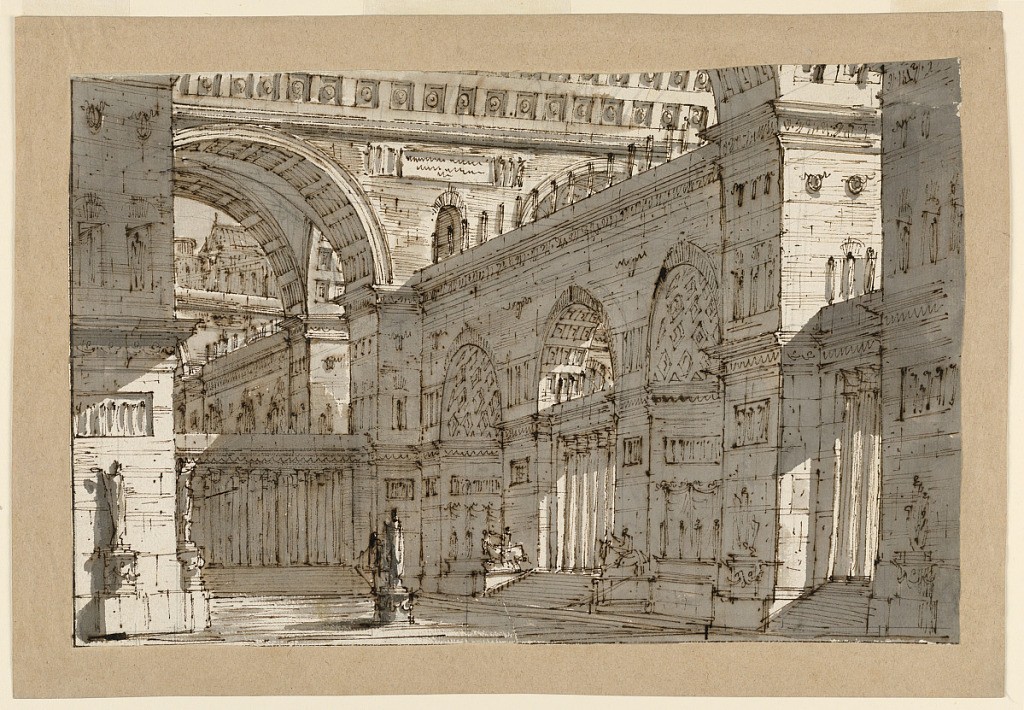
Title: Stage Design, Palace Courtyard
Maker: Angelo Toselli, ca. 1765? – 1826
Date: early 19th century
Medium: Pen and brown ink, brush and brown wash, black chalk on white laid paper laid down on light brown wove paper
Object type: Drawing
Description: Horizontal rectangle. Design for a stage set, entrance into a vast palace in antique style.  Massive arcaded walls meet each other at the right angle.  A part of the vaulted coffered ceiling of one of the spaces visible at the top. Sculptures on pedestals below.